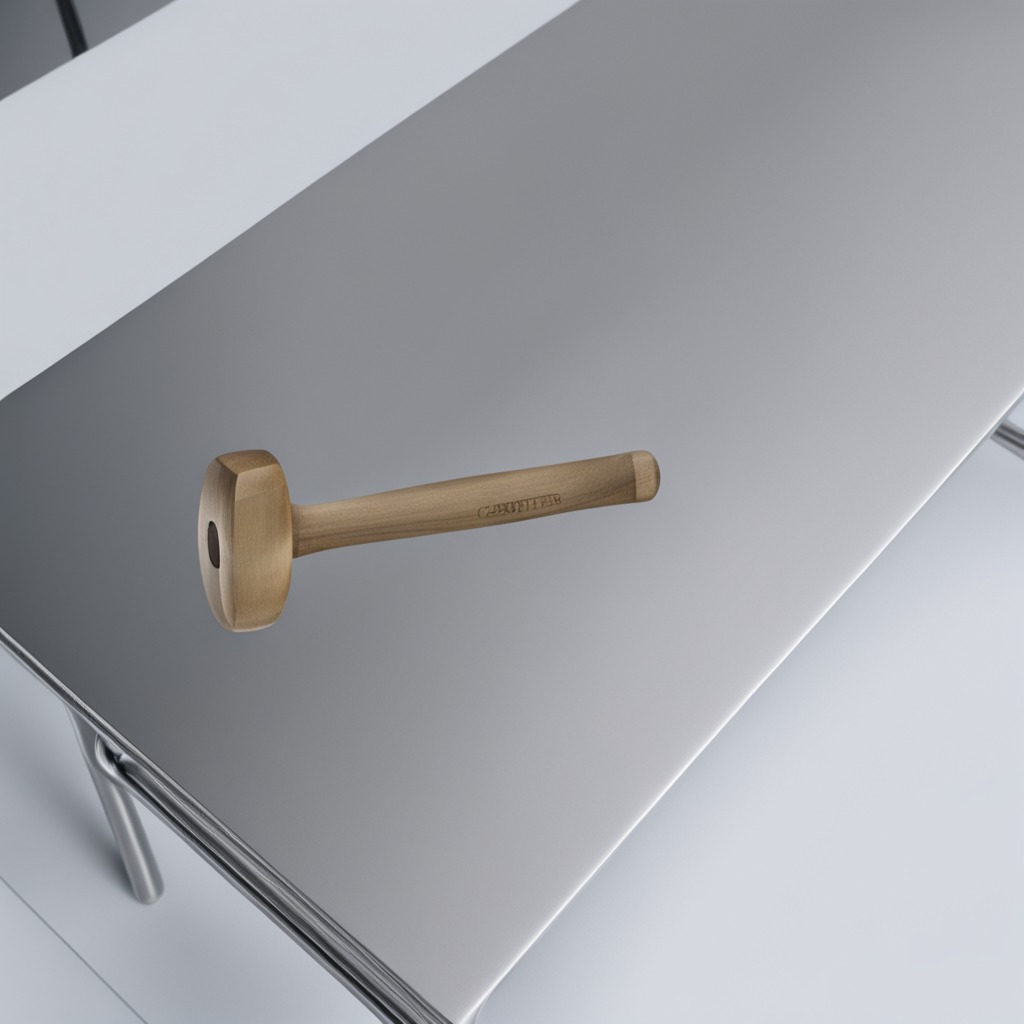
A hammer is lying on the stainless steel table.